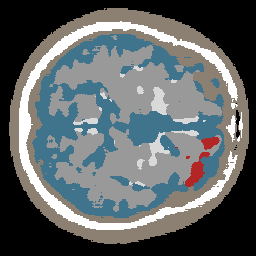
Label: lesion